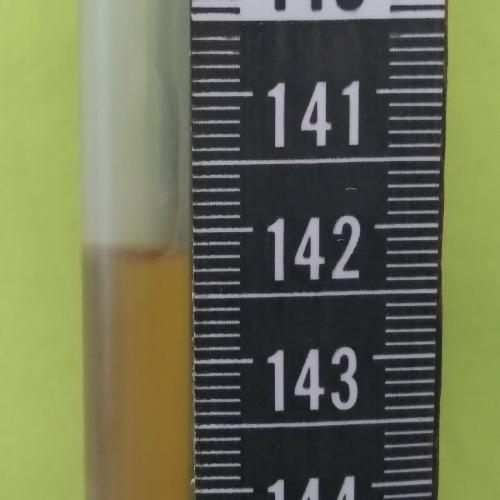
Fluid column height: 142.2 cm